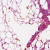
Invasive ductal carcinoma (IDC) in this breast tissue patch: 0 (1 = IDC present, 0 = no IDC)